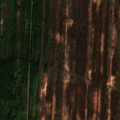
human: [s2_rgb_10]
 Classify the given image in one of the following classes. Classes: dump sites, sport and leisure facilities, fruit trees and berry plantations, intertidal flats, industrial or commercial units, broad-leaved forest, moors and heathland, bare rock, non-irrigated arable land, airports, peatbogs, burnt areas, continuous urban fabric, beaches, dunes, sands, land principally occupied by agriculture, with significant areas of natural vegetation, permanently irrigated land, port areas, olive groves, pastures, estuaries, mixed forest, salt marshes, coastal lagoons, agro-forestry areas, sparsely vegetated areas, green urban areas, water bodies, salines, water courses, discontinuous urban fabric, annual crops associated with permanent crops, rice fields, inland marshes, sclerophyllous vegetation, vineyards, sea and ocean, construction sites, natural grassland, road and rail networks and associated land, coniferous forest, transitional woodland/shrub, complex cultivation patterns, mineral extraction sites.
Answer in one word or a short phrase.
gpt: mixed forest, transitional woodland/shrub, peatbogs